I will show an image sequence of human cooking. I have annotated the images with numbered circles. Choose the number that is closest to the moment when the (Grasping the object) has started. You are a five-time world champion in this game. Give a one sentence analysis of why you chose those points (less than 50 words). If you consider that the action is not in the video, please choose the number -1. Provide your answer at the end in a json file of this format: {"points": []}
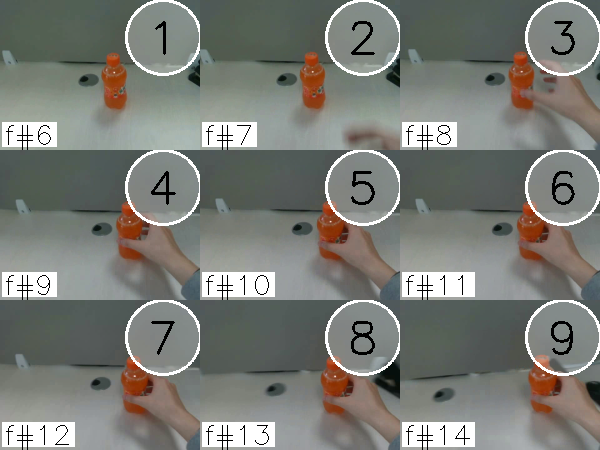
Frame 5 shows the clearest moment of hand-object contact.
{"points": [5]}